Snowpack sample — Loveland Pass, Silver Plume, Colorado, USA (12/14/25, 10:50 AM MST)
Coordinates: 39.664, -105.882
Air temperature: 36 °F
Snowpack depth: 67 cm
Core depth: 10 cm
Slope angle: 6°, slope face: 326°
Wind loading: low
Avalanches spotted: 0
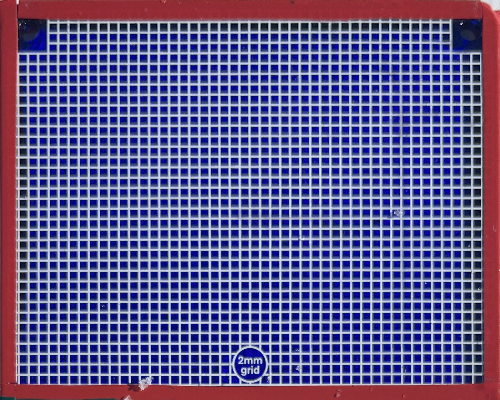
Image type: profile
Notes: No avalanches spotted, very late start to the season with minimal snowpack